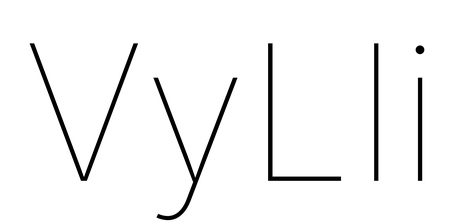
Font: Inter_Thin